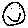
Label: smiley face